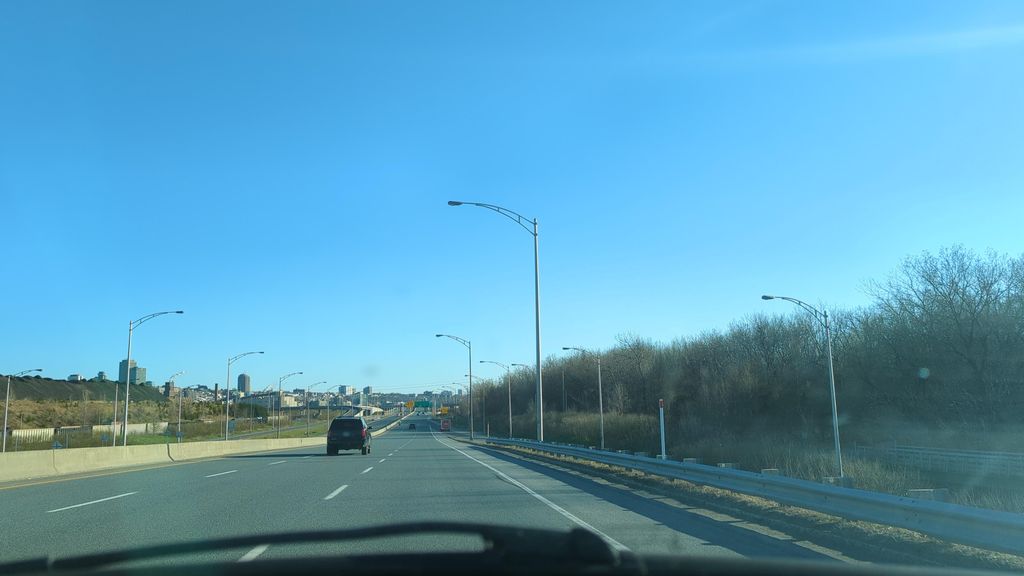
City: quebec_city